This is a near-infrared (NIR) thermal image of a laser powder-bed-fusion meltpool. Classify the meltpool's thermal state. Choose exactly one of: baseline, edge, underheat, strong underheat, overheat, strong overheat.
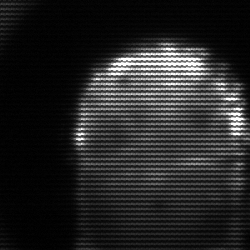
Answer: baseline